Question: A picture from google agenda is more meaningful

I'm trying to mimic google agenda when user expands layout by clicking on the arrow (near month). The schedule of the month appears with animation and pushes the other layout. I have no idea how to reproduce this and my searches are not successful.
(For information, I use toolbar and I can detect click on month name.)
Can you provide me a path to follow ?
Thx a lot
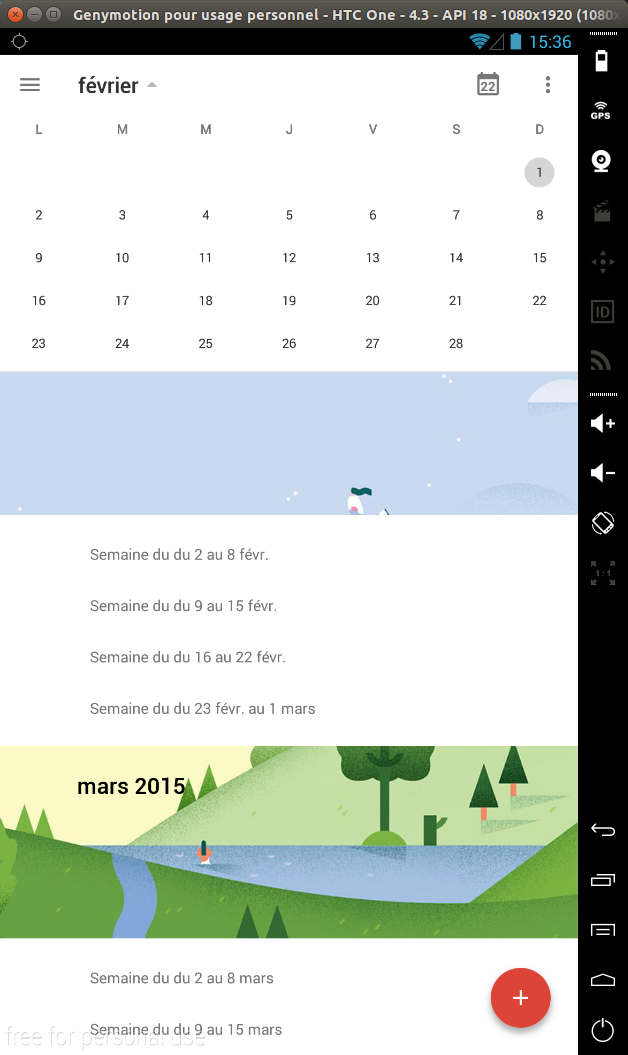
Answer: It's not clear if you're transiting to another fragment/activity or you just want to "expand" some of your views. In the first case, you may want to have a look at <URL> would be enought to animate your views.
Consider "reveal" animation, introduced with 5.0 material.